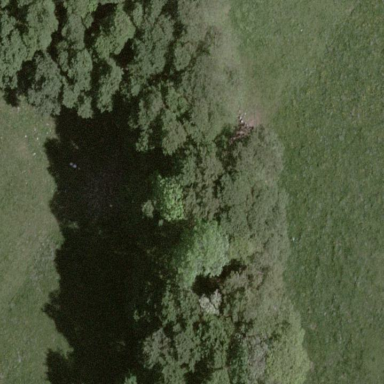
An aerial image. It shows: Forest area.